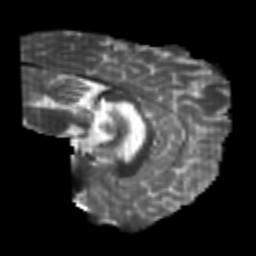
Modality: T2w
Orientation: sagittal
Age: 24
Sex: male
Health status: healthy
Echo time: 0.074 s